Question: This is a follow-up to <URL> about making toolbar buttons flat when VCL styles are enabled. Using the solution in that question, now most of my TActionToolbar buttons are flat. However, there's one toolbar button with a drop-down menu with additional actions:

And it's still drawing button edges around it. How can I remove the button borders for toolbar buttons with drop-downs so they match the other plain buttons, and look more like when VCL styles were disabled?
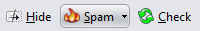
Answer: This kind of button is draw by the 'TThemedDropDownButton' class, So you must override this class and the 'TThemedDropDownButton.DrawBackground' method.
Using the <URL> add a new class called 'TThemedDropDownButtonEx'
'''
TThemedDropDownButtonEx= class(TThemedDropDownButton)
protected
procedure DrawBackground(var PaintRect: TRect); override;
end;
'''
Then implement the DrawBackground method like so
'''
procedure TThemedDropDownButtonEx.DrawBackground(var PaintRect: TRect);
const
CheckedState: array[Boolean] of TThemedToolBar = (ttbButtonHot, ttbButtonCheckedHot);
var
LIndex : Integer;
begin
LIndex := SaveDC(Canvas.Handle);
try
if Enabled and not (ActionBar.DesignMode) then
begin
if (MouseInControl or IsChecked or DroppedDown) and
(Assigned(ActionClient) and not ActionClient.Separator) then
begin
StyleServices.DrawElement(Canvas.Handle, StyleServices.GetElementDetails(CheckedState[IsChecked or (FState = bsDown)]), PaintRect);
if IsChecked and not MouseInControl then
StyleServices.DrawElement(Canvas.Handle, StyleServices.GetElementDetails(ttbButtonPressed), PaintRect);
end
else
;
end
else
;
finally
RestoreDC(Canvas.Handle, LIndex);
end;
end;
'''
and Finally modify the method on this way
Change this code
'''
if AnItem.HasItems then
case GetActionControlStyle of
csStandard: Result := TStandardDropDownButton;
csXPStyle: Result := TXPStyleDropDownBtn;
else
Result := TThemedDropDownButton;
end
else
'''
by this
'''
if AnItem.HasItems then
case GetActionControlStyle of
csStandard: Result := TStandardDropDownButton;
csXPStyle: Result := TXPStyleDropDownBtn;
else
Result := TThemedDropDownButtonEx;
end
else
'''